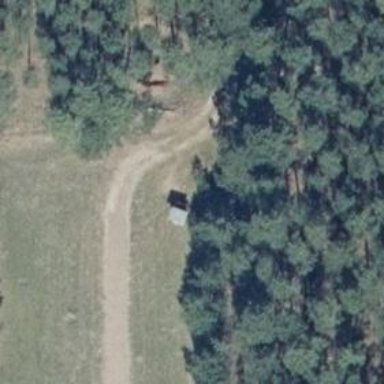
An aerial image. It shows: Hunting stand.